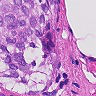
Metastatic tissue present: yes